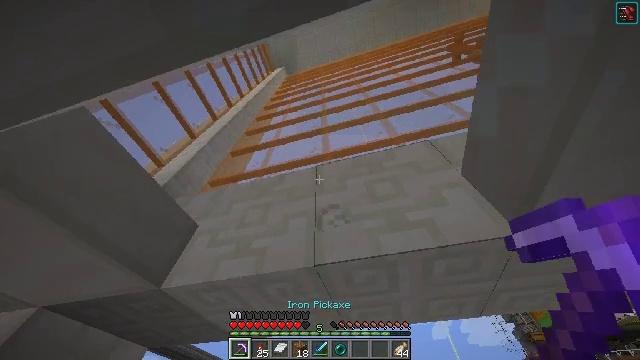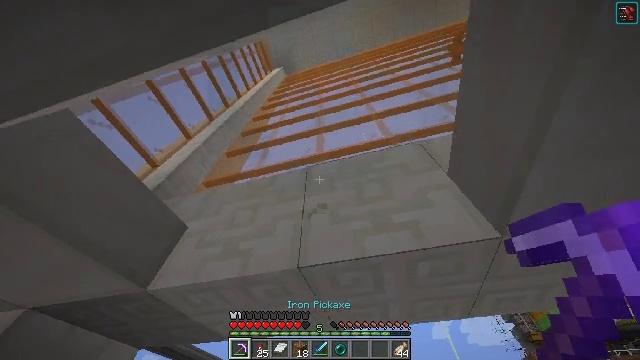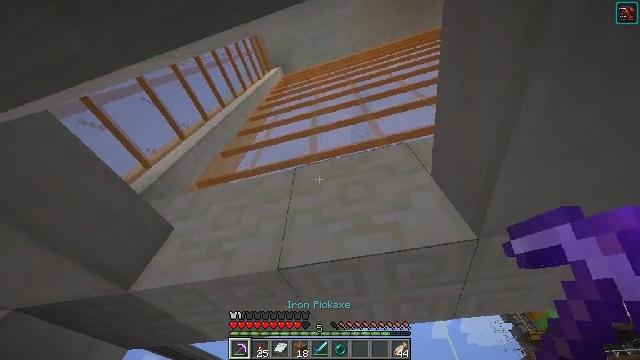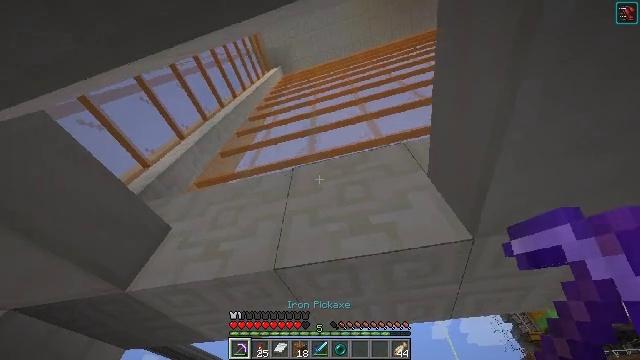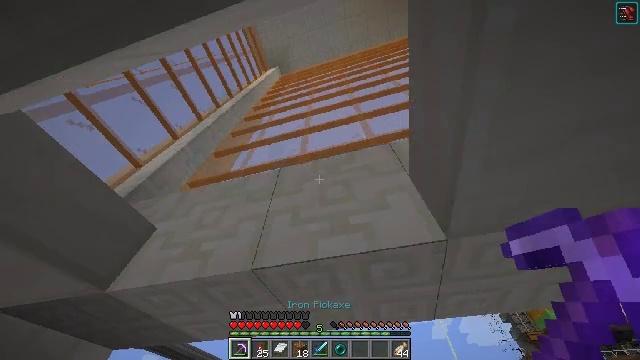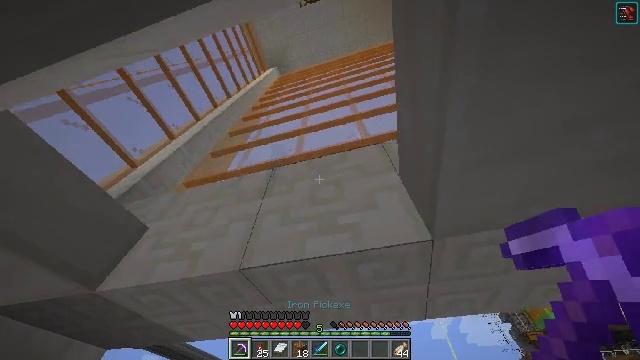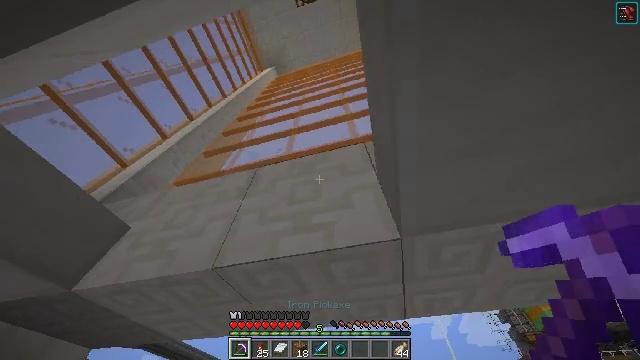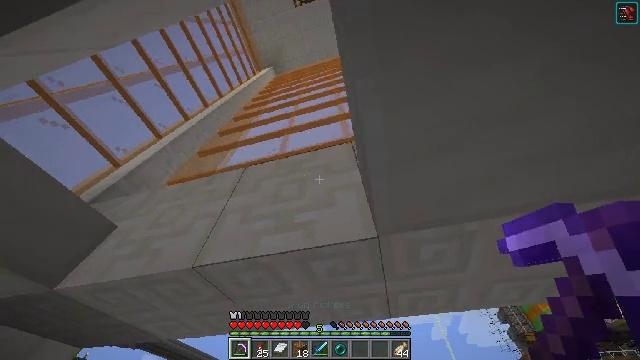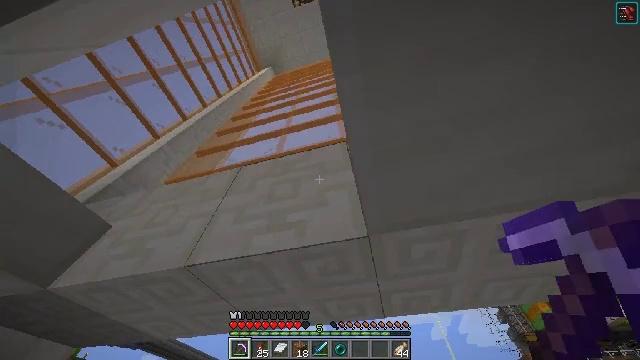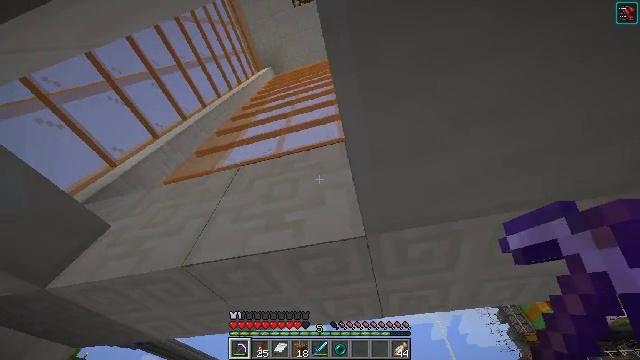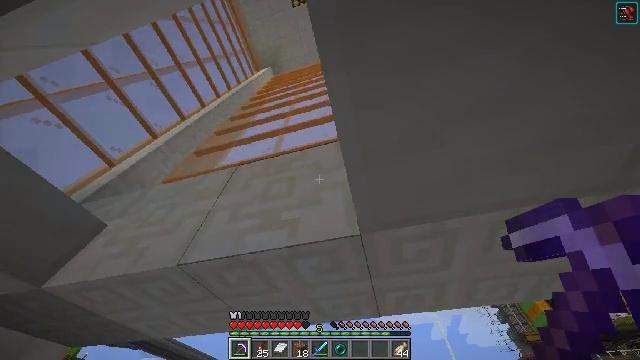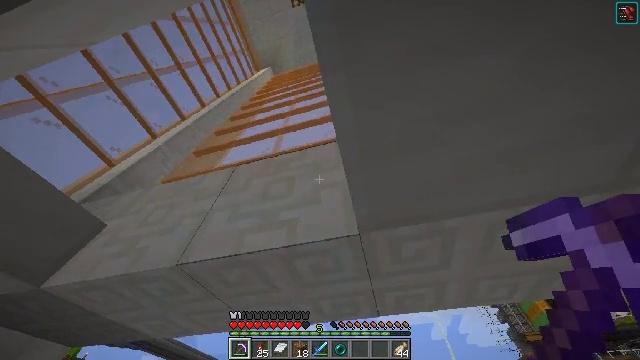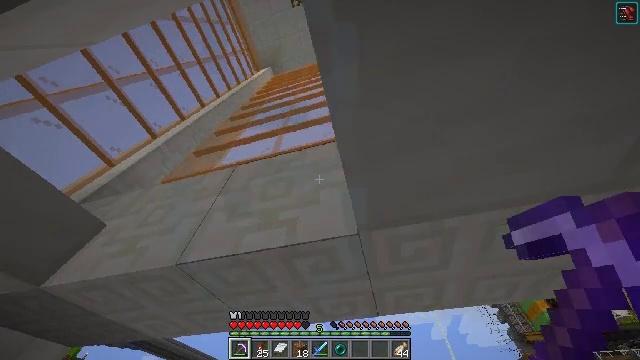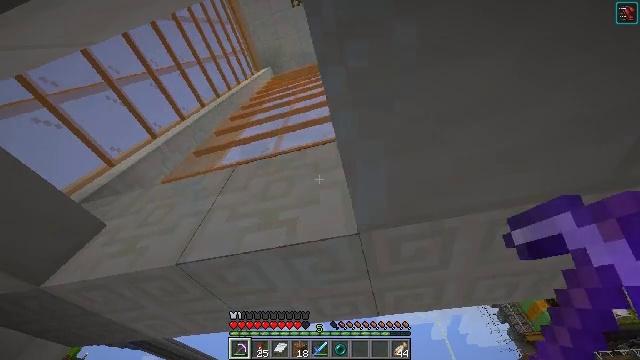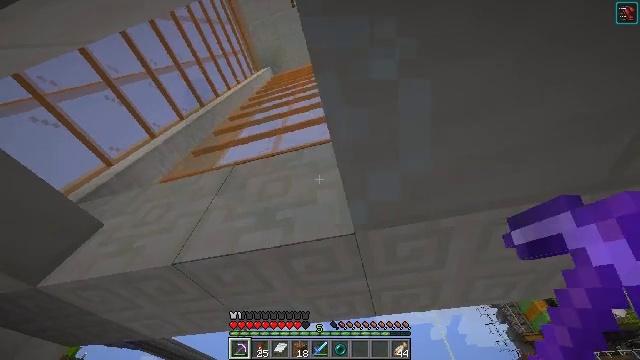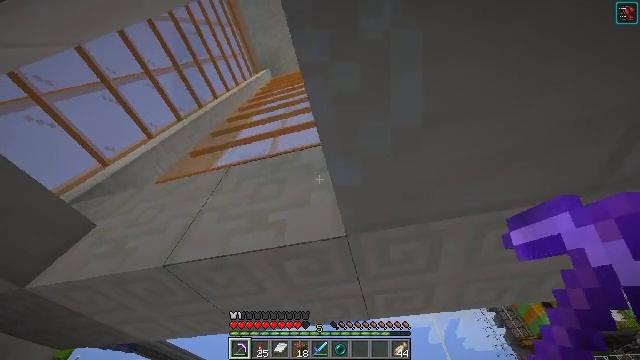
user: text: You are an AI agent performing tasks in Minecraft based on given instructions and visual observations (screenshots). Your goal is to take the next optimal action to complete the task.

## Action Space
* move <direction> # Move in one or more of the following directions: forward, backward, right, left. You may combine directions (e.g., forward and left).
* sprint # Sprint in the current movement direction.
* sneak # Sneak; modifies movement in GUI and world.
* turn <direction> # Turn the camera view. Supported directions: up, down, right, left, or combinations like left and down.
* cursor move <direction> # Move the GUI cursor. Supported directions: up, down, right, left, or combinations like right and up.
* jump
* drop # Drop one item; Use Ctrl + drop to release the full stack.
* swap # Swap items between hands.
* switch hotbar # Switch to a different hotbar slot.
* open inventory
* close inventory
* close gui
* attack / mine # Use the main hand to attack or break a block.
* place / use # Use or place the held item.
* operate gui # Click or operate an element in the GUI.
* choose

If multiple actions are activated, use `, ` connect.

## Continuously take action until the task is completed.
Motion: motion action
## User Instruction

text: Recycle the quartz slab for reuse.
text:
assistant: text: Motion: move right
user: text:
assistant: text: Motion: move right
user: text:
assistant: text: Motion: move right
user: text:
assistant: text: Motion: move right
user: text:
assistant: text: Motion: move right
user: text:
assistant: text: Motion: move right
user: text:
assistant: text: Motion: move right
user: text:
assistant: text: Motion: no_op
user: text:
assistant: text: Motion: no_op
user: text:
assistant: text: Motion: no_op
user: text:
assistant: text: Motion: no_op
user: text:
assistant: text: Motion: no_op
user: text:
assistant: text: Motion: no_op
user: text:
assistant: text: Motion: move right
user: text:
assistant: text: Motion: move right
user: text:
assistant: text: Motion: move back and move right
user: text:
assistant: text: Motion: move back
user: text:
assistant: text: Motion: no_op
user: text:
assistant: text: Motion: no_op
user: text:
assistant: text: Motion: no_op
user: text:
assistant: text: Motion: no_op
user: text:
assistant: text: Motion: attack / mine
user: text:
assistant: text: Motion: attack / mine
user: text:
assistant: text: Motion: attack / mine
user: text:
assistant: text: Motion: attack / mine
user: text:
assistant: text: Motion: attack / mine
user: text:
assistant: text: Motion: no_op
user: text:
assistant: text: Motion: no_op
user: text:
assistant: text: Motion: no_op
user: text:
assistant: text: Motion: no_op